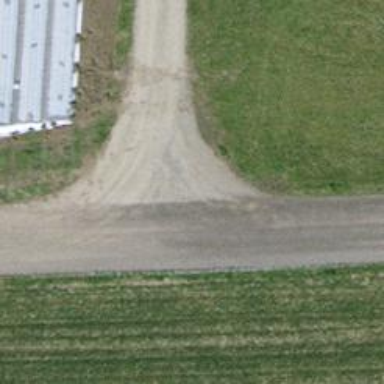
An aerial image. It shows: Track with grade2 pebblestone surface.